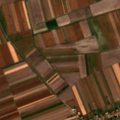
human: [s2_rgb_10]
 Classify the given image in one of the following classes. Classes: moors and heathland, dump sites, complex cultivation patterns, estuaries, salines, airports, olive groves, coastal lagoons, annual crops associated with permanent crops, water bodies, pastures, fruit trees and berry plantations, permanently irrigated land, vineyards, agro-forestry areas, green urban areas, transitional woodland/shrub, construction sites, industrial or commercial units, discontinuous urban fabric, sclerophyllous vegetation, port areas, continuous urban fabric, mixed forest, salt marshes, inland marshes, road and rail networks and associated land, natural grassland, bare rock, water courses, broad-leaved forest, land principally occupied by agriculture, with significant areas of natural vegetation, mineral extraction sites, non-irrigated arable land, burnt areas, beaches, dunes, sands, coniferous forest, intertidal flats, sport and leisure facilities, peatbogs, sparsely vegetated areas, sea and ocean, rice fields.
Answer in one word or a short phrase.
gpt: discontinuous urban fabric, non-irrigated arable land